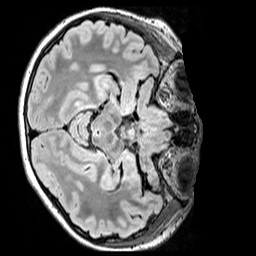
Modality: FLAIR
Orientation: axial
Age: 12
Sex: male
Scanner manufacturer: siemens
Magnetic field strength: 3 T
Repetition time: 5 s
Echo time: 0.388 s